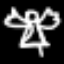
Label: angel